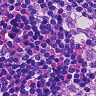
Metastatic tissue present: no